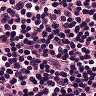
Metastatic tissue present: no